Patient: sex M, age 62
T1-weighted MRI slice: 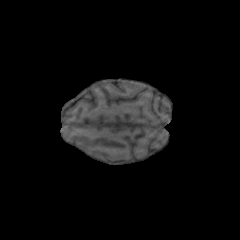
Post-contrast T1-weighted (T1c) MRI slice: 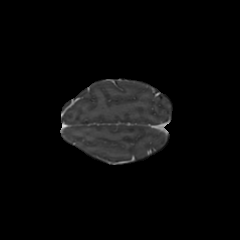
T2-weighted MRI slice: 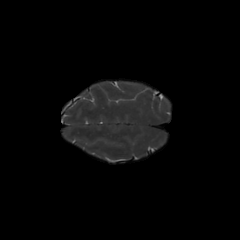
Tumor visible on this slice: no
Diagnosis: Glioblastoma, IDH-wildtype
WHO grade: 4